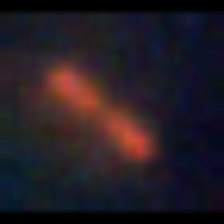
Taxon: Pennate
Group: Diatoms